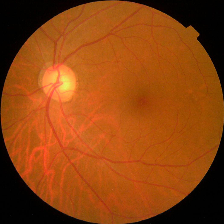
Diabetic retinopathy grade: No DR